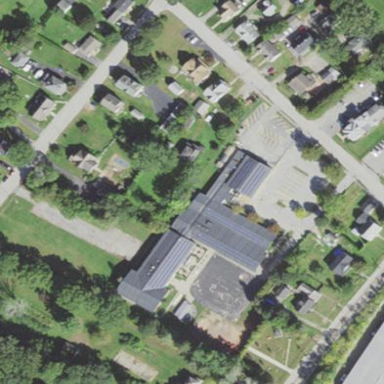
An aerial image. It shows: School.